Question: I'm using android.util.Base64 to encode a username + password for HTTP Basic Authentication like so:
'''
String encoded = Base64.encodeToString((username+":"+password).getBytes(), Base64.NO_WRAP);
'''
If I used "user" & "pass" for the username and password I would expect to get dXNlcjpwYXNzCg== (from openssl)
'''
echo 'user:pass' | openssl base64
'''
but instead I get this:

Any ideas why this is?
Thanks,
Jake
Note: Simply passing the resulting string to a show progress dialog:
'''
Tools.ShowProgress(encoded, Login.this);
'''
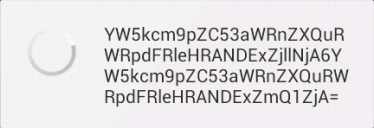
Answer: '''
(username+":"+password).getBytes()
'''
<URL> with UTF-8:
'''
(username+":"+password).getBytes("UTF-8")
'''
If that's not the issue, another thing to check is if your input is what you think it is:
'''
String input = username+":"+password;
log.warn("Input was: " + input);
// calculate base64
'''